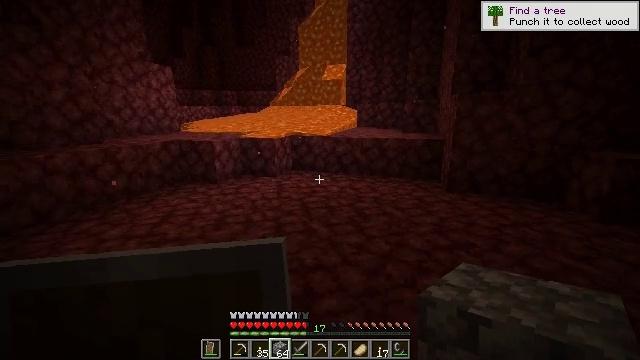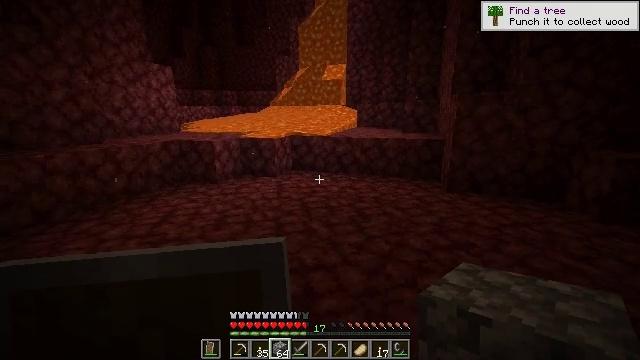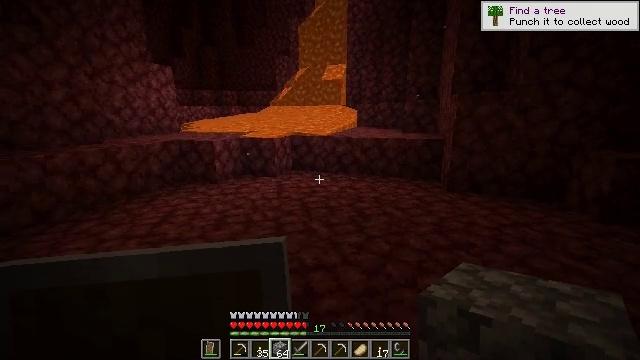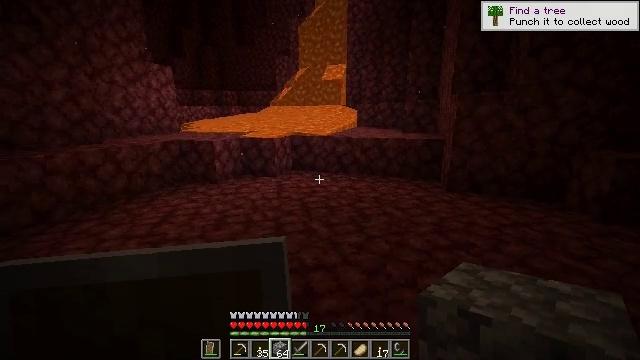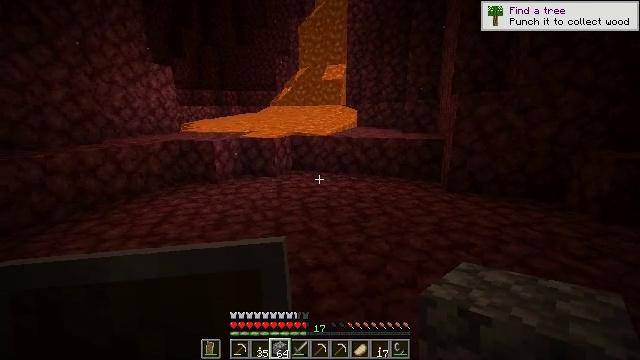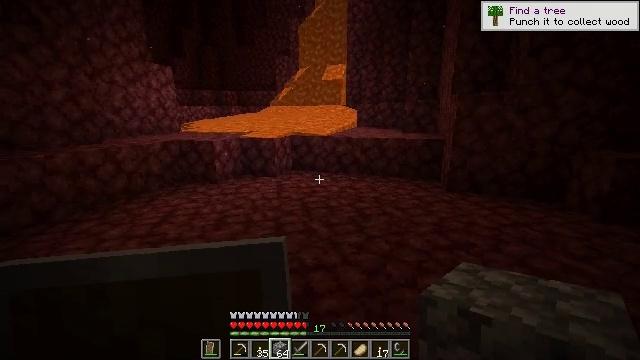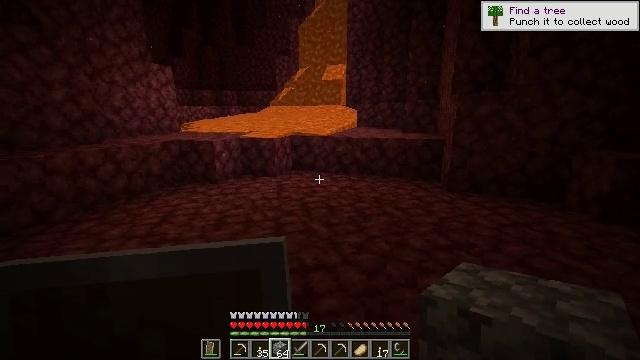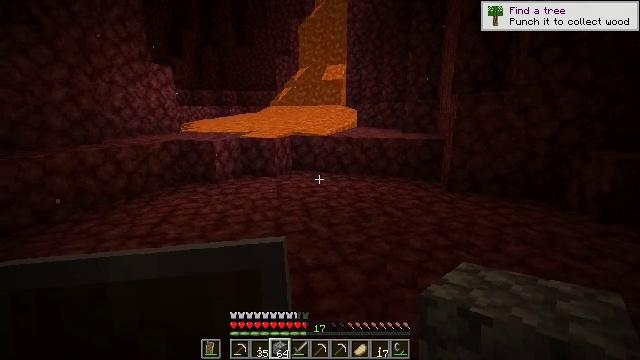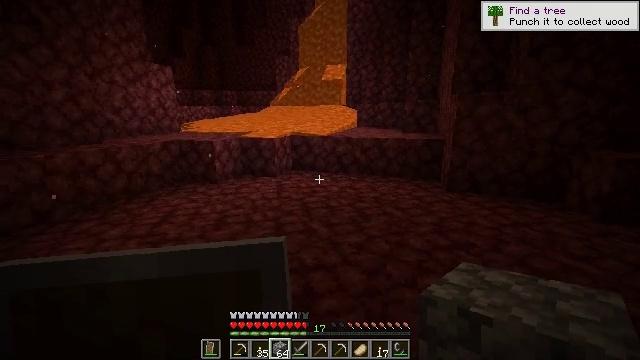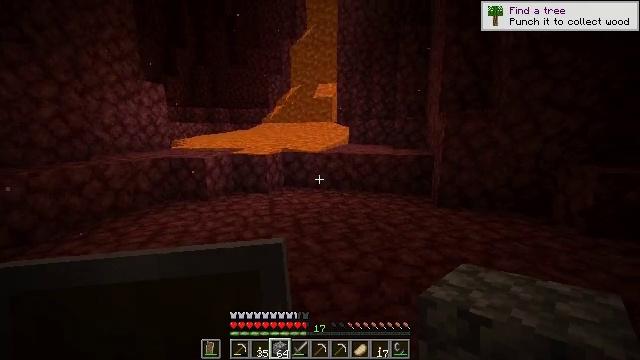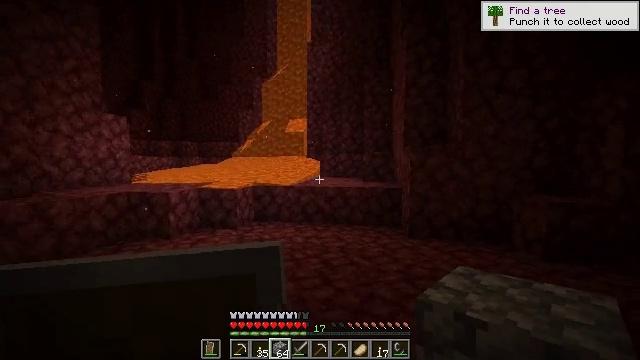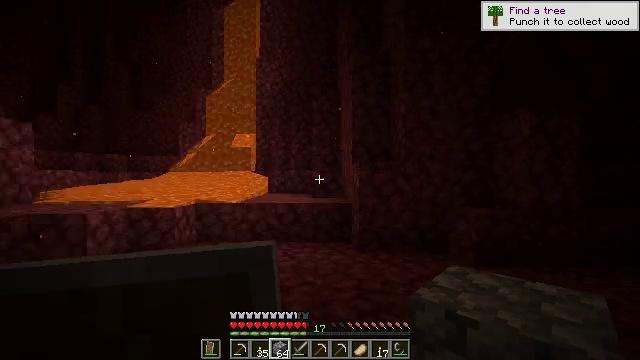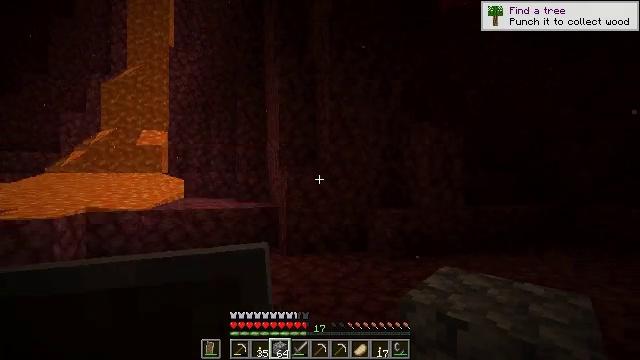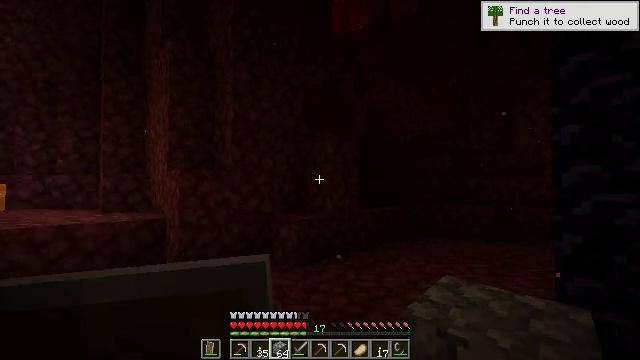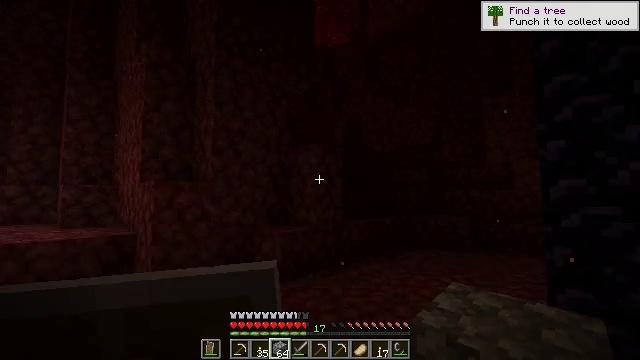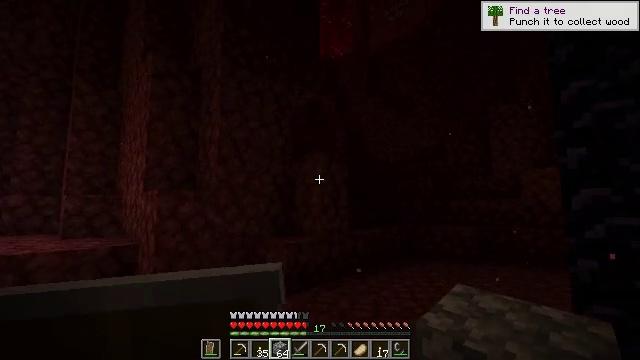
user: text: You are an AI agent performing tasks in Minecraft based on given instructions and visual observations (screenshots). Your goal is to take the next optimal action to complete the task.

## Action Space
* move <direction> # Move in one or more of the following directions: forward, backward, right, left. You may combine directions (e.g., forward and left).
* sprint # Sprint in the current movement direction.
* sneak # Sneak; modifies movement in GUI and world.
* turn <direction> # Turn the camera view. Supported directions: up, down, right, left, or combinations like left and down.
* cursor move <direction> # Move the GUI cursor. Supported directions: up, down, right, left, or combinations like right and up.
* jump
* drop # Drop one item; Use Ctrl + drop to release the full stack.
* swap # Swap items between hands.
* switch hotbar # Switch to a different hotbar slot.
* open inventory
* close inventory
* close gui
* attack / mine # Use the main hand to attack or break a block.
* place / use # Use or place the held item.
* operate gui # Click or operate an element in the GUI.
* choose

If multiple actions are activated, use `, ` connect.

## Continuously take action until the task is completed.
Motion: motion action
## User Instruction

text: Break the netherrack block.
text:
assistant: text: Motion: no_op
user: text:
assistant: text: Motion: no_op
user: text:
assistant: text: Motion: no_op
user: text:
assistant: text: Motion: no_op
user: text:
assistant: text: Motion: no_op
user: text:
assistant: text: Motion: no_op
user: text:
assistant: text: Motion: no_op
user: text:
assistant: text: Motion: no_op
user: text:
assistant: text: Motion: turn right and up
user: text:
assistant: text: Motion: move forward and move left, turn right and up
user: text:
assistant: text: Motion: move forward and move left, turn right and up
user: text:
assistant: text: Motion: move forward and move left, turn right
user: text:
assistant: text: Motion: move forward and move left, turn right and up
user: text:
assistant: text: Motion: move forward and move left, turn right and up
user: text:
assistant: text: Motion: move forward, turn up
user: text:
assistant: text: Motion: no_op
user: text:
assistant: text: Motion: no_op
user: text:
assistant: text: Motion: no_op
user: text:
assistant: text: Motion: turn right
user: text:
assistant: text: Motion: no_op
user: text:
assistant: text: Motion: no_op
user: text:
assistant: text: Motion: no_op
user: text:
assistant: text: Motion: turn right and up
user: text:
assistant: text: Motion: turn right and up
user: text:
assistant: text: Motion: turn right and up
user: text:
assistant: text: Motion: turn right and up
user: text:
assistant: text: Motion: turn right and up
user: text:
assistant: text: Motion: no_op
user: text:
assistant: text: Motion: move forward
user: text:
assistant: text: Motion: move forward